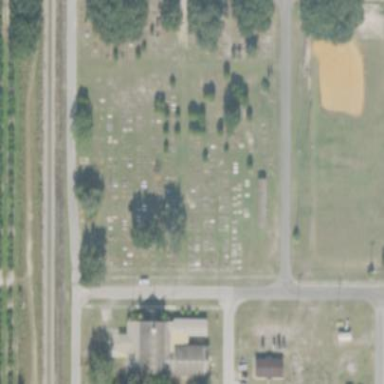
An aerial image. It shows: Cemetery.